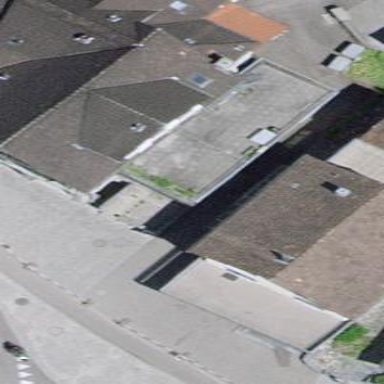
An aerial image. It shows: Bakery located inside building.